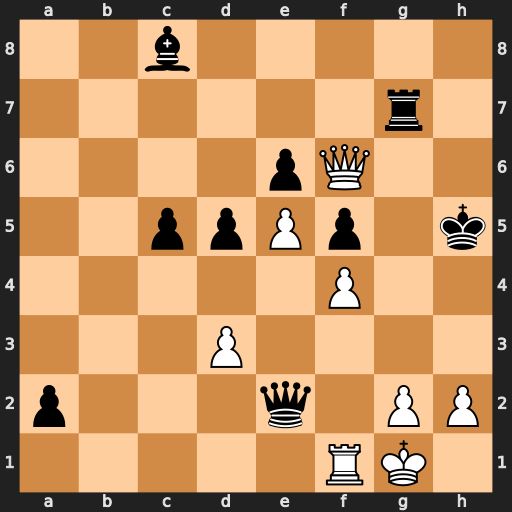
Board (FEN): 2b5/6r1/4pQ2/2ppPp1k/5P2/3P4/p3q1PP/5RK1
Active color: w
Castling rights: -
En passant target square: -
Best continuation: Qxg7 Qe3+ Kh1